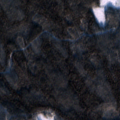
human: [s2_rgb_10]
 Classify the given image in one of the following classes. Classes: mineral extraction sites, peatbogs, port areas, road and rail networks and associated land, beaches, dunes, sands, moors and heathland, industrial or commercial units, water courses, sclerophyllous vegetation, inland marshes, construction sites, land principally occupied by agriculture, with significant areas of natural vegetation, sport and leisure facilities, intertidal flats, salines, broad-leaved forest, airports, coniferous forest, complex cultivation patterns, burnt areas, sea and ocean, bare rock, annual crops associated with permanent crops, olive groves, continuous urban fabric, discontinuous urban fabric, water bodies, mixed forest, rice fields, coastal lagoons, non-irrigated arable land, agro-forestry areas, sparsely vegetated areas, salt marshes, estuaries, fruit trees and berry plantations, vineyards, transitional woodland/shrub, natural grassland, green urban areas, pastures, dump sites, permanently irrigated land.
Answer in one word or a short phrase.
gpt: coniferous forest, peatbogs